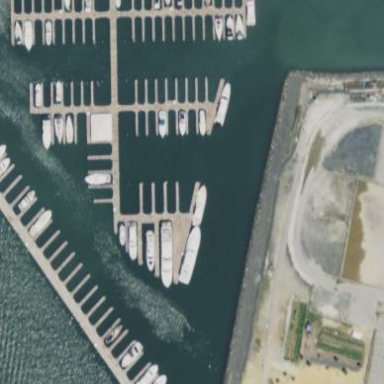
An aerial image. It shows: Marina on leisure land.